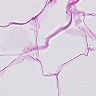
Metastatic tissue present: no